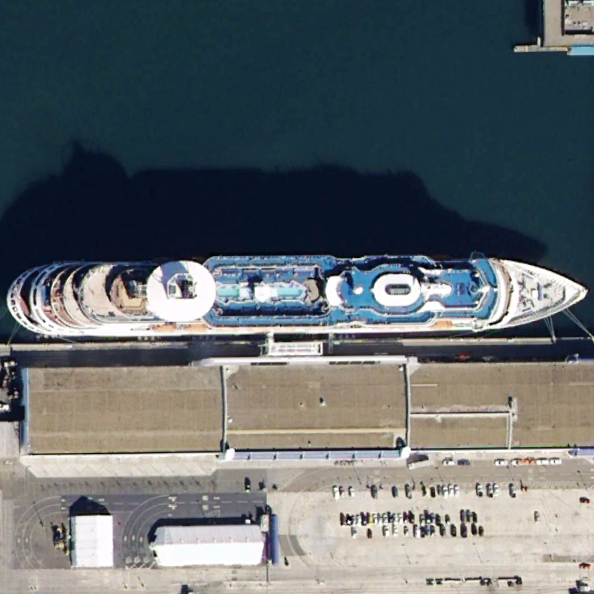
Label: Megayacht